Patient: sex M, age 45
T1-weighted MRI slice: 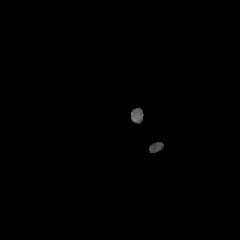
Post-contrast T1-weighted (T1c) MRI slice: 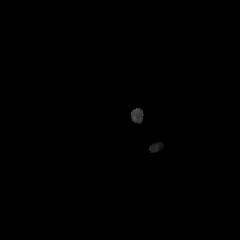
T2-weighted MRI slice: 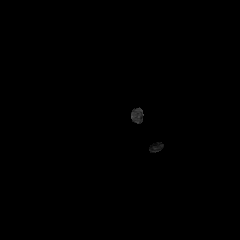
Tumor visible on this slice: no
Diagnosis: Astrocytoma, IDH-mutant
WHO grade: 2